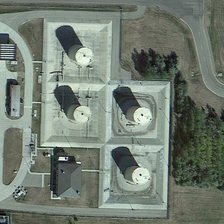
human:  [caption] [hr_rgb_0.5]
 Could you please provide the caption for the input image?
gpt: four white storage tanks are near several buildings and some green trees .

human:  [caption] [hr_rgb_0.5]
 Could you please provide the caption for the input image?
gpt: four white storage tanks are near several buildings and some green trees .

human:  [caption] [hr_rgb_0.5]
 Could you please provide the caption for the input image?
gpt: four white storage tanks are near several buildings and some green trees .

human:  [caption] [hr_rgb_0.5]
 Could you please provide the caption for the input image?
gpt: four white storage tanks are near several buildings and some green trees .

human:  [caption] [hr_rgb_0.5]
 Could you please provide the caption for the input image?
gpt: four white storage tanks are near several buildings and some green trees .